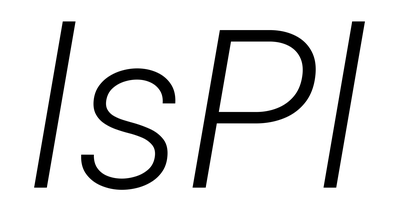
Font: Roboto-Italic_Light_Italic